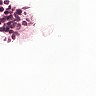
Metastatic tissue present: no